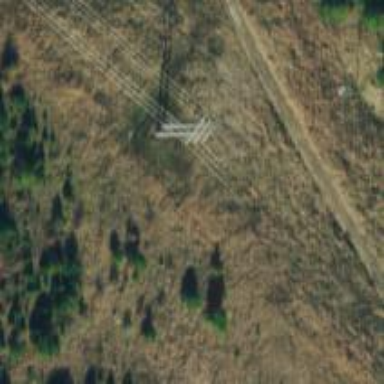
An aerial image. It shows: Power pole.